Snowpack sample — Loveland Pass, Silver Plume, Colorado, USA (2/11/26, 12:00 PM MST)
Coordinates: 39.663, -105.886
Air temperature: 35 °F
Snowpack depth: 82 cm
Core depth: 20 cm
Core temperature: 17.6 °F
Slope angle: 13°, slope face: 12°
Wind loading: high
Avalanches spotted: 1
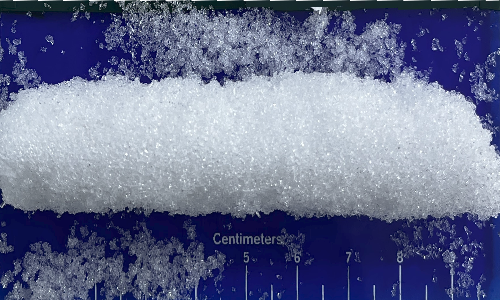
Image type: core
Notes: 1 small avalanche spotted on the north side of the bowl, lots of wind loading